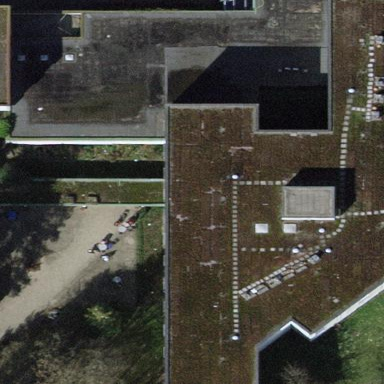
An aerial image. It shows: Building.